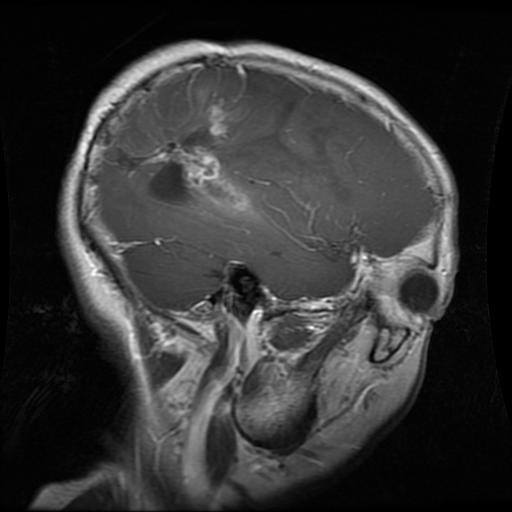
Label: glioma